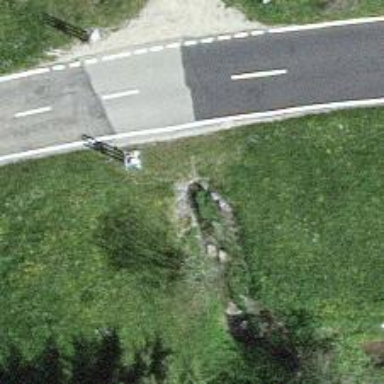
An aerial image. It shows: Culvert tunnel.